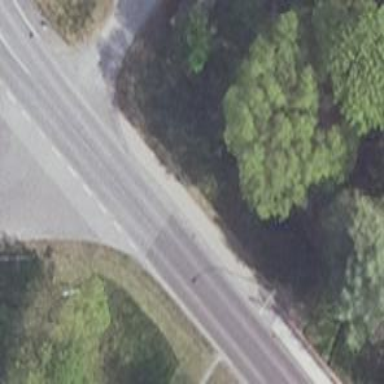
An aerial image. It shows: Asphalt road classified as primary highway.